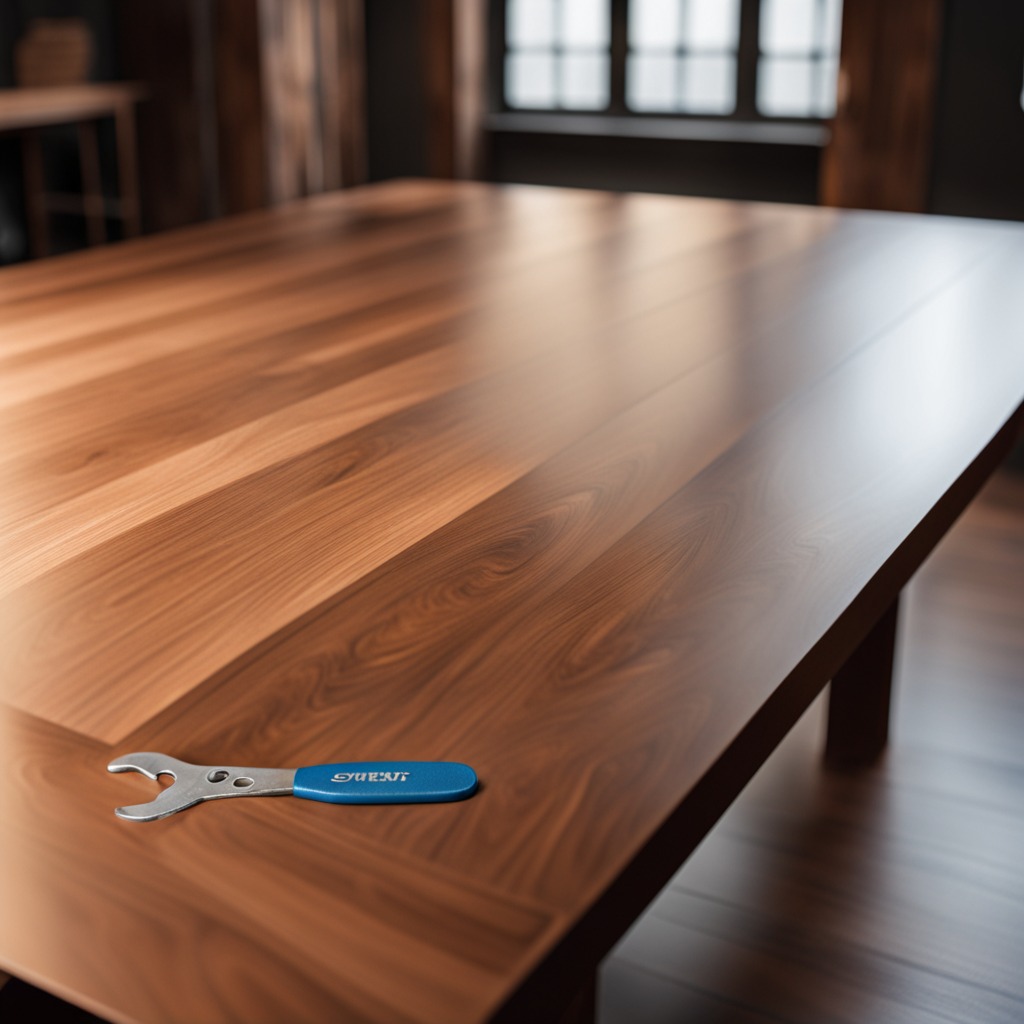
An wrench lies on a wooden table in a carpentry studio.